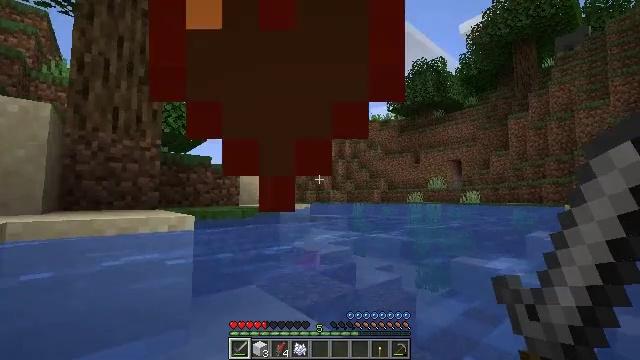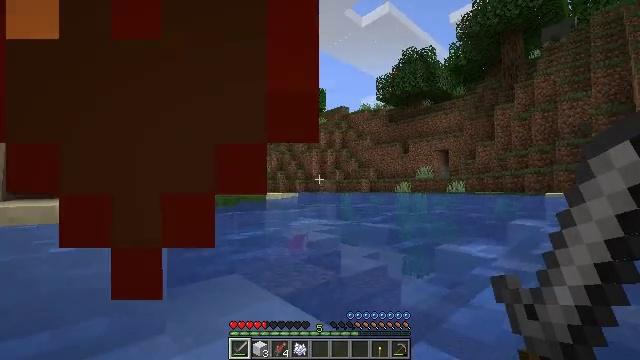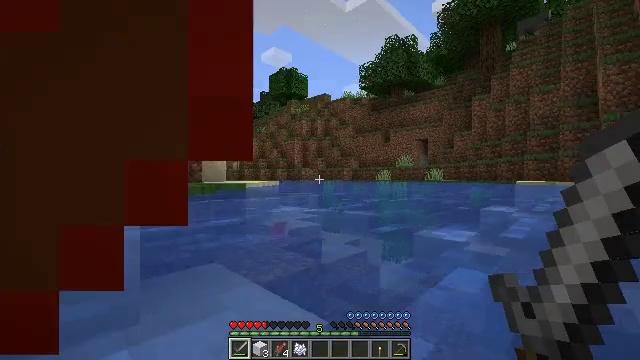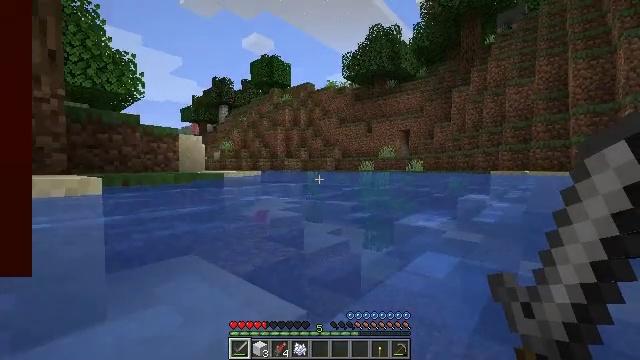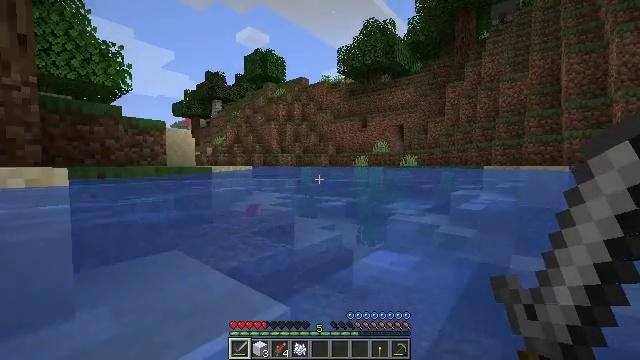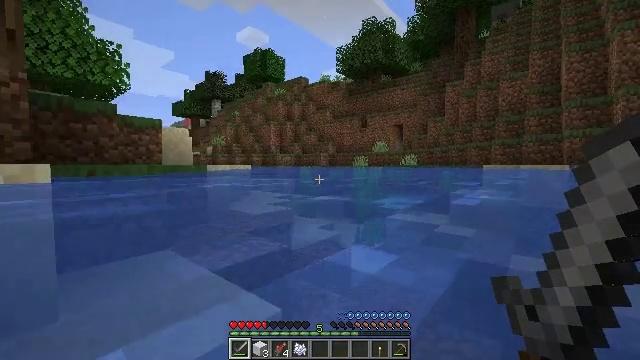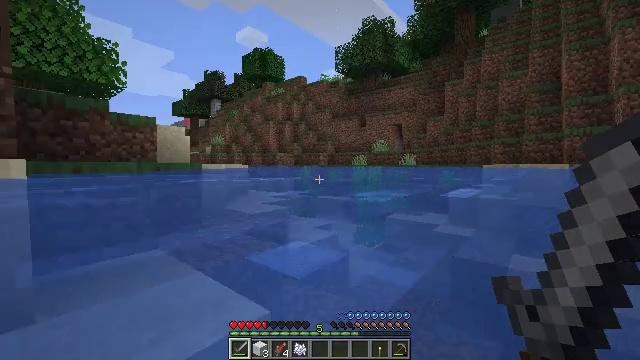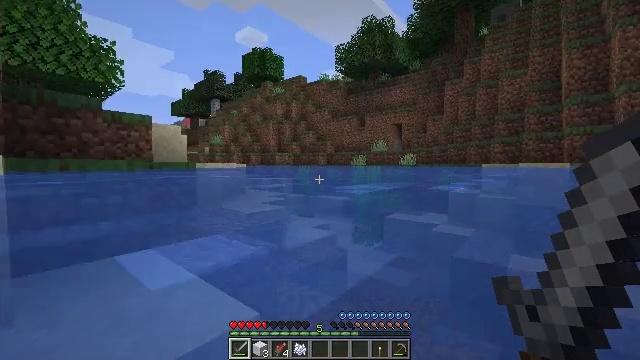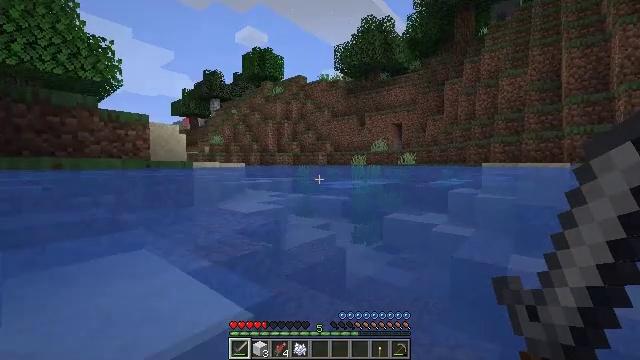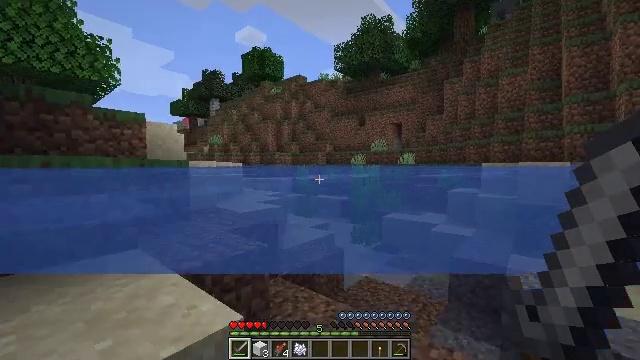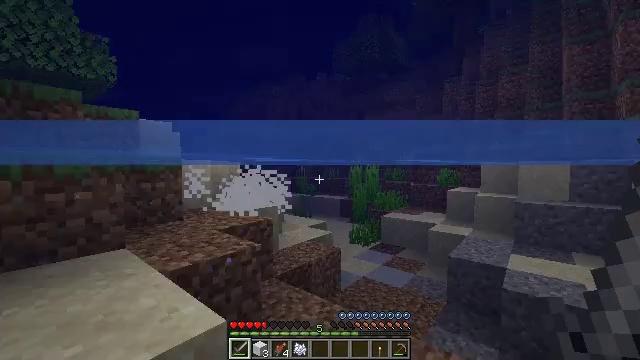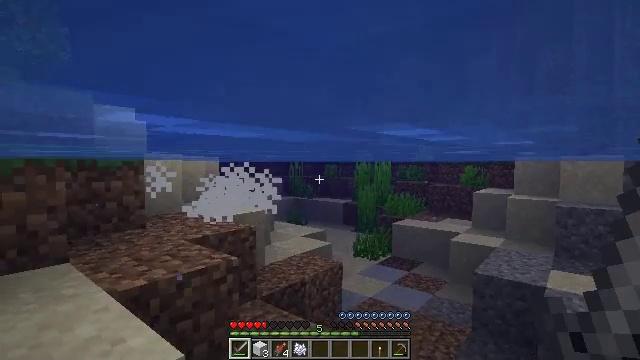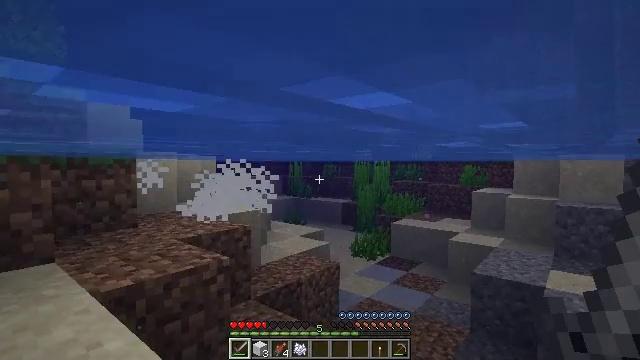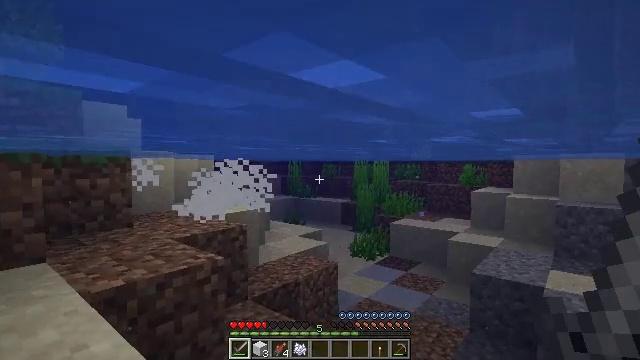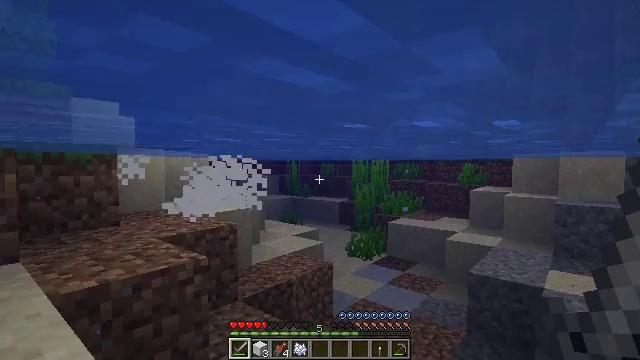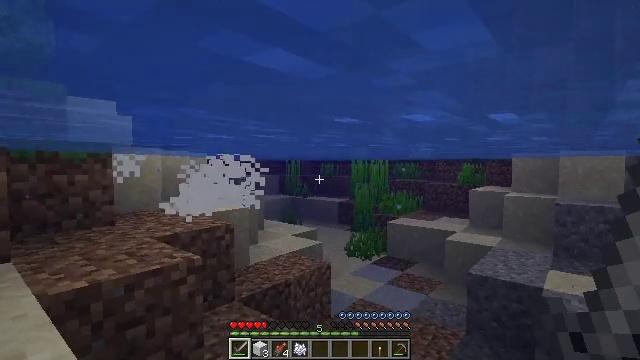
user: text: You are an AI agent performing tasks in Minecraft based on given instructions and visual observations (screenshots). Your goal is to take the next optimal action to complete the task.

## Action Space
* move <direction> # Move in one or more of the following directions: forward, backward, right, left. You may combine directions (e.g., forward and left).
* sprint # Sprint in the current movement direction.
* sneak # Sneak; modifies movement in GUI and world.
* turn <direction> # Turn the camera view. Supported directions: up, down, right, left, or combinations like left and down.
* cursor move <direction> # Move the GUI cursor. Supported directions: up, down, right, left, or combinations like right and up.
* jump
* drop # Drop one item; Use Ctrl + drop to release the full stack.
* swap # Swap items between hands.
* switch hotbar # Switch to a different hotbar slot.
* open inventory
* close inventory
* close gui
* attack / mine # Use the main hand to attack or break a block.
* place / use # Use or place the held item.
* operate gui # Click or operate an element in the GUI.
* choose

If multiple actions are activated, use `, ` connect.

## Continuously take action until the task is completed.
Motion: motion action
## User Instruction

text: Hunt a salmon.
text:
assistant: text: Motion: move forward, turn right and down
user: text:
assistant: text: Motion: move forward, turn right and down
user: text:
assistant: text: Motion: move forward, turn right and down
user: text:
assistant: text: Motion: move forward and move right, turn right
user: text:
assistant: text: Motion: move forward and move right
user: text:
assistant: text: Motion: move forward and move right
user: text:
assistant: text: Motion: move forward and move right
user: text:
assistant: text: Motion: move forward and move right
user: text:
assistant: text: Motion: move forward and move right
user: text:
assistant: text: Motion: move forward and move right
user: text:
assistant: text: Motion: move forward and move right
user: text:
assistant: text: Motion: move forward and move right
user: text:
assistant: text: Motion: move forward and move right
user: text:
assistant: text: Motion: move forward and move right
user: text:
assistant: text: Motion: move forward and move right
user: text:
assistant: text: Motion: move forward and move right
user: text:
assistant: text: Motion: move forward and move right
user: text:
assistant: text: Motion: move forward and move right
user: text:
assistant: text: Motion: move forward and move right
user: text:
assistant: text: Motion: move forward and move right
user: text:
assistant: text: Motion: move forward and move right
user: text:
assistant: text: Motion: move forward and move right
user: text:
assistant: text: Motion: move forward and move right
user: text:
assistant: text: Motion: move forward and move right
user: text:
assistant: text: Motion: move forward and move right
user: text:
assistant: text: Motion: move forward and move right
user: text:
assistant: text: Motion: move forward and move right
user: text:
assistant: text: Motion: move forward and move right
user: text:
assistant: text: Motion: move forward and move right
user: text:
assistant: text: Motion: move forward and move right